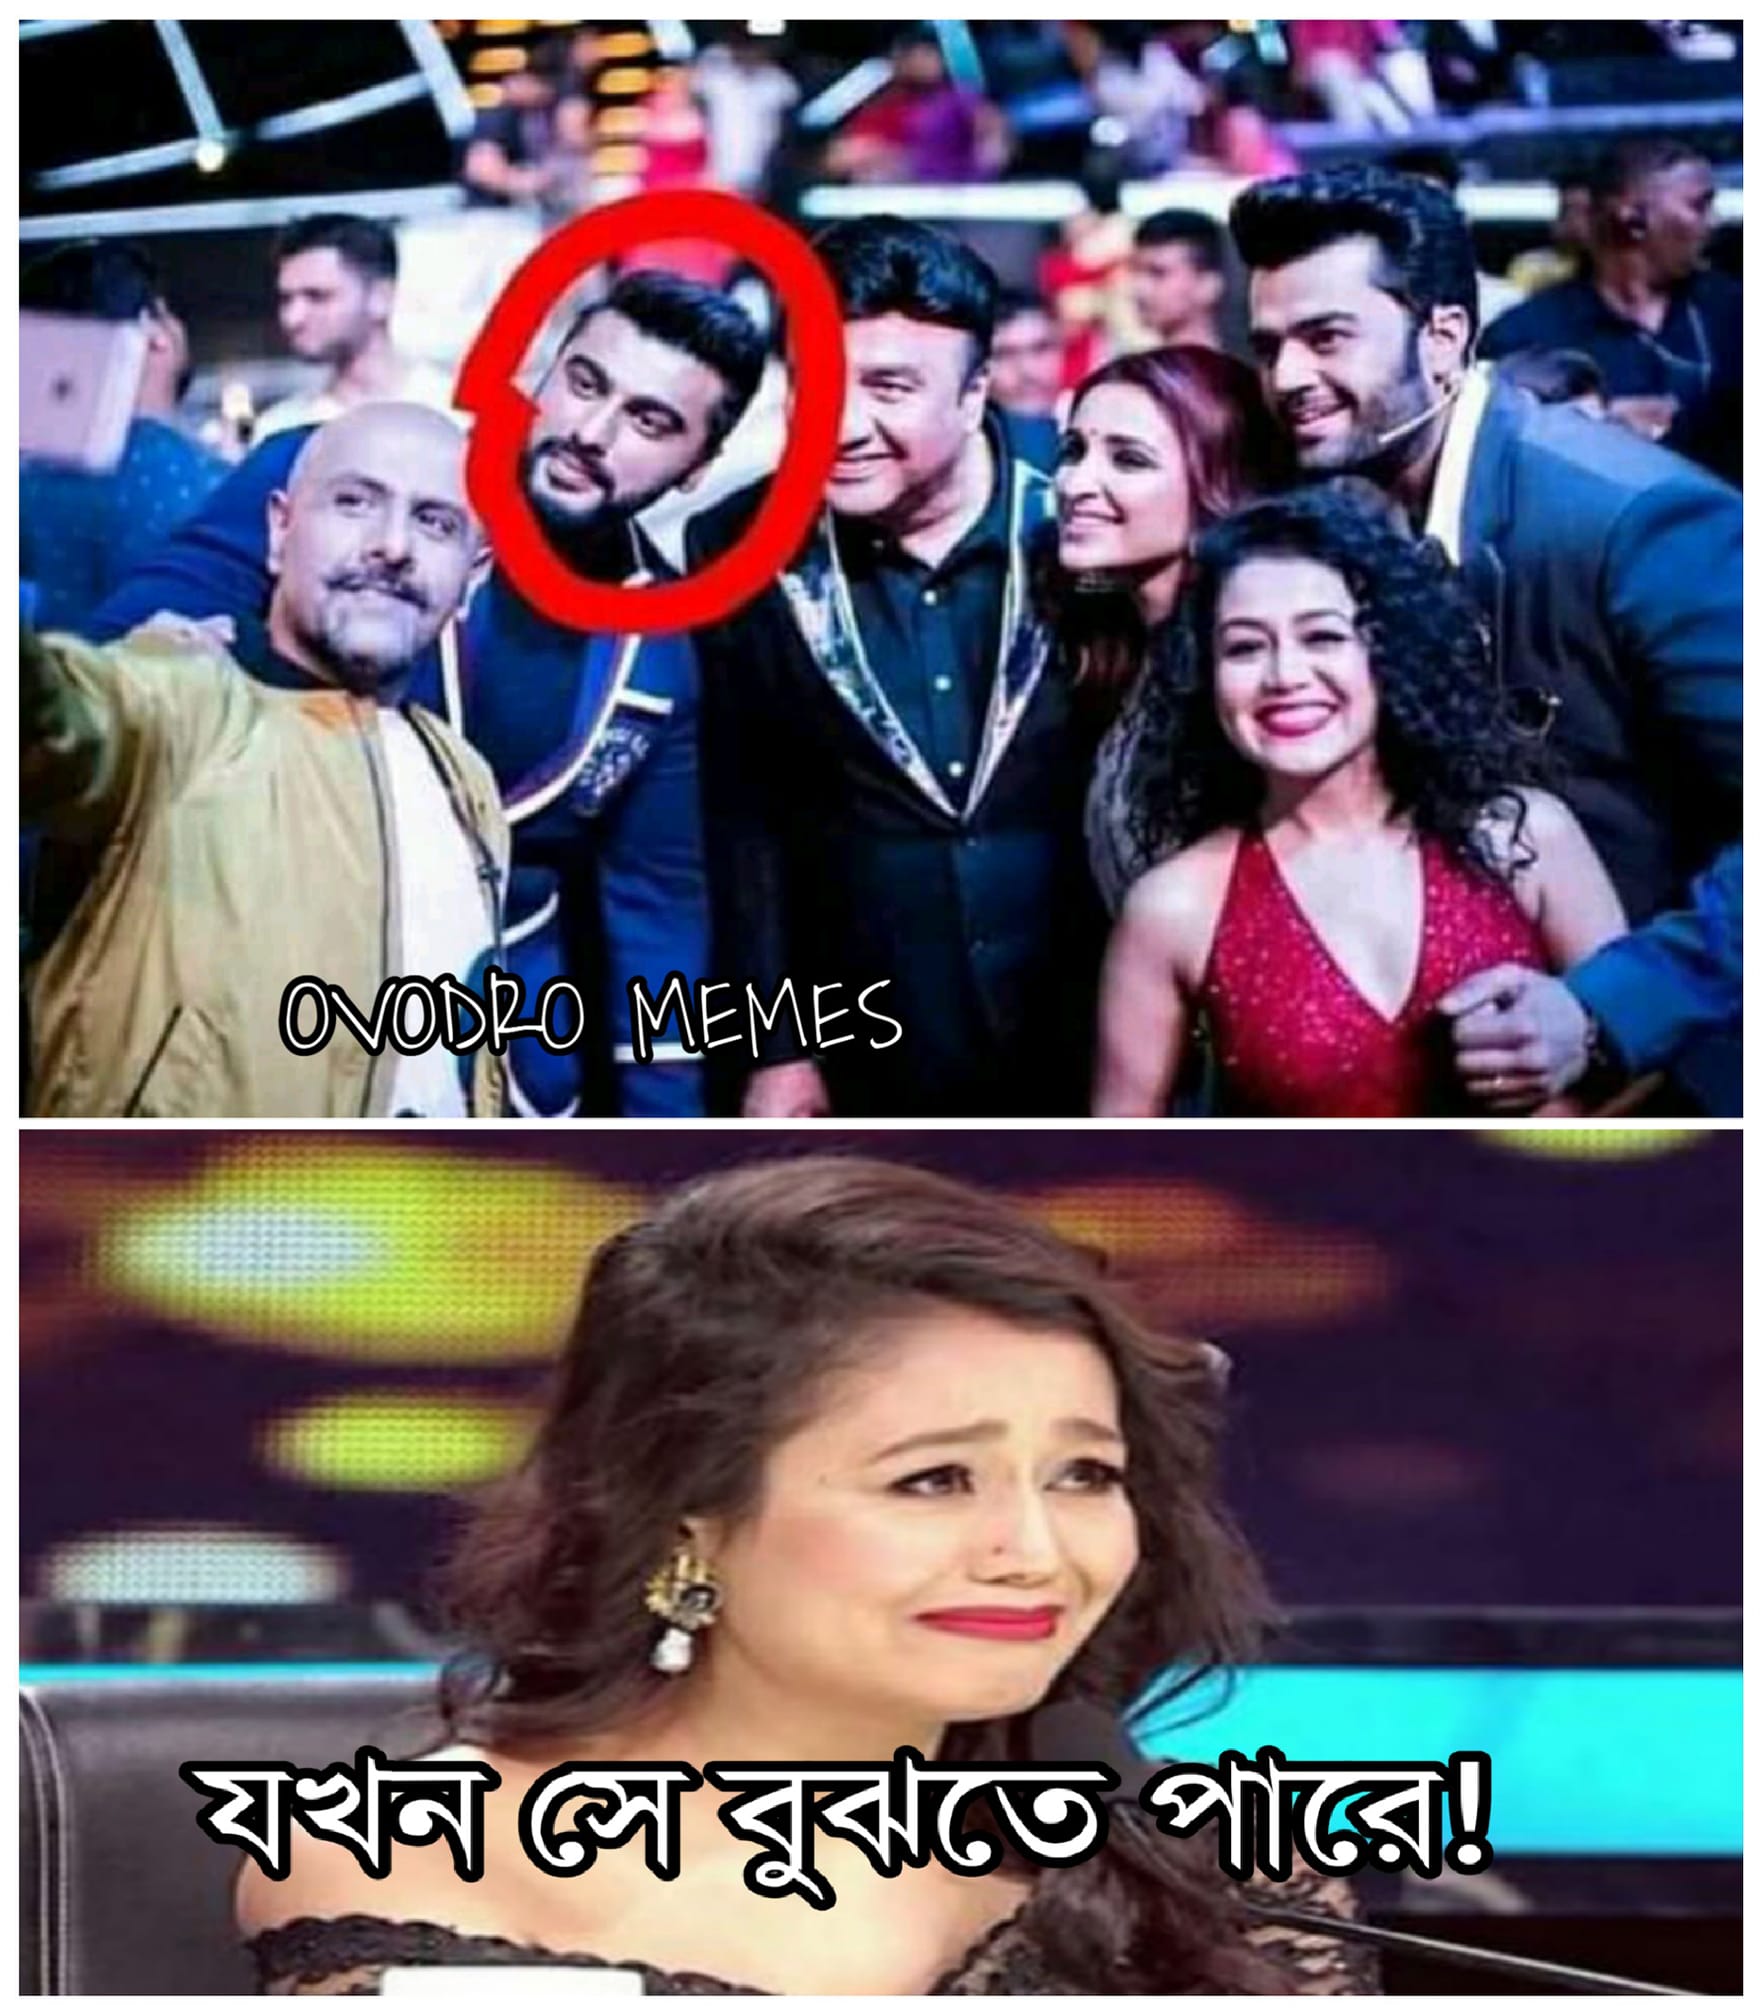
Caption: যখন   সে বুঝতে পারে !
Label: non-hate